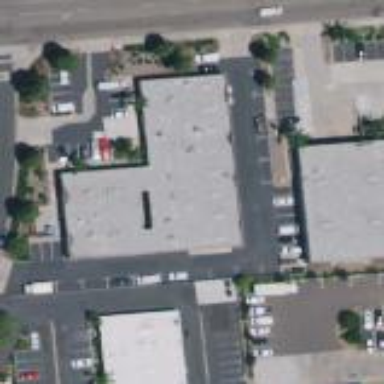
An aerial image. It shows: Industrial building.